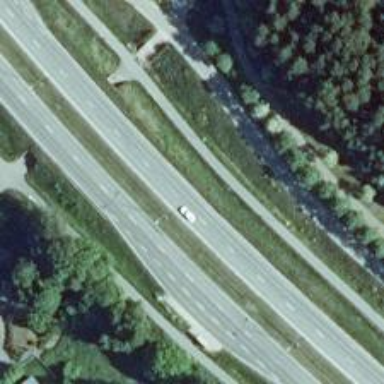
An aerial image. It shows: Asphalt road classified as primary highway.